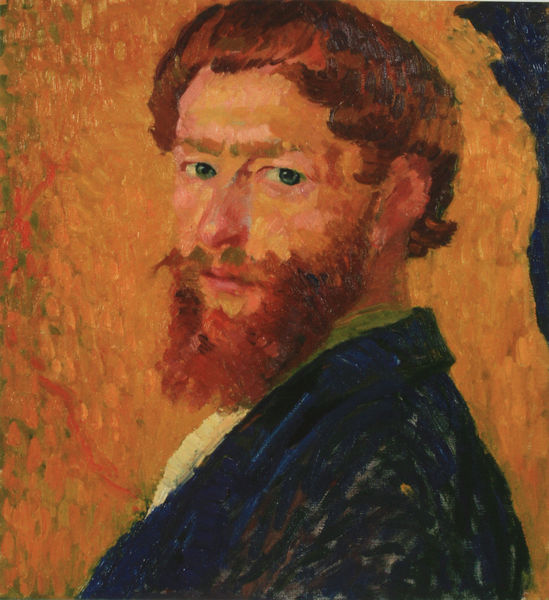
Titel: Autoritratto, Selbstbildnis
Künstler: Giovanni Giacometti
Institution: Privatbesitz
Schlagwörter: blau, gemälde, haut, kopf, mann, weiß, gelb, grob, grün, impressionismus, braun, frisur, haar, hell, hintergrund, licht, mund, nase, ohr, orange, raum, rücken, stirn, blick, haus, rot, tuch, hochformat, malerei, anzug, bart, hemd, jacke, augen, gesicht, kragen, vollbart, bildnis, hals, portrait, porträt, öl, auge, haare, mantel, augenbrauen, brustbild, lippen, ohren, rosa, schulter, schultern, farbig, seitlich, ansicht, farben, van gogh, ölgemälde, schnurbart, krawatte, ernst, glanz, maler, mimik, uhr, augenbraue, fliege, selbstporträt, weste, striche, punkte, rothaarig, künstler, bedrohlich, tupfen, selbstbildnis, pinsel, tupfer, gedreht, rote haare, blaugrün, dunkle, rotbraun, augenbraun, haaransatz, freundlich, nasenspitze, drehung, vincent, ductus, organge, van goch, jungendlich, halbprofiel, gelb weiß